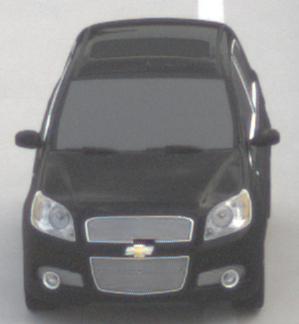
Make: Chevrolet
Model: Aveo 1.2
Detailed model: Aveo
Model produced from: 2008/06
Model produced until: 2011/01
Doors: 3
Color: black
Road condition: dry road
Daytime: midday
Contrast: low contrast